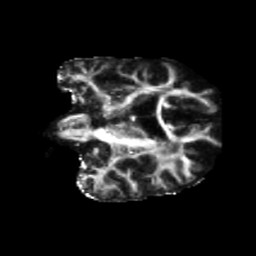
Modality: FA
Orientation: coronal
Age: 62
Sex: female
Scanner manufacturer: siemens
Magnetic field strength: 3 T
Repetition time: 5.25 s
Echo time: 0.08 s